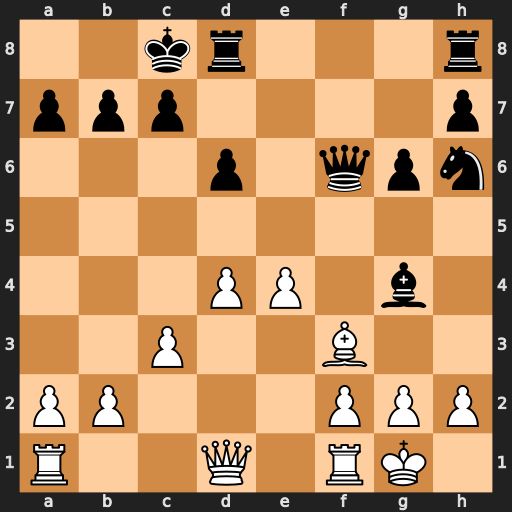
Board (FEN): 2kr3r/ppp4p/3p1qpn/8/3PP1b1/2P2B2/PP3PPP/R2Q1RK1
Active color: w
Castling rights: -
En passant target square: -
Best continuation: Bxg4+ Nxg4 Qxg4+